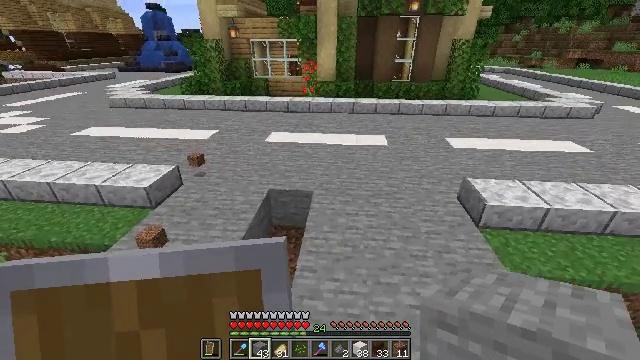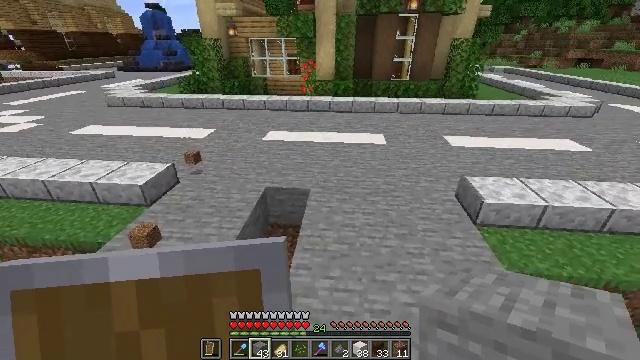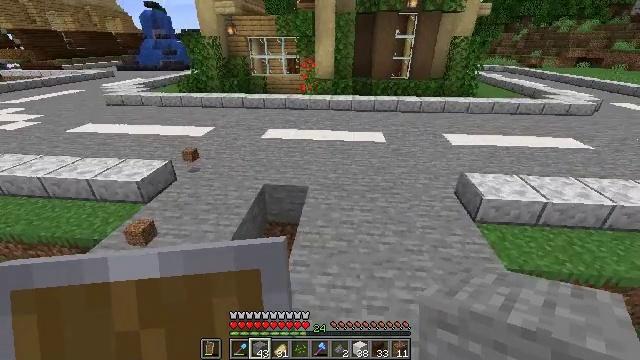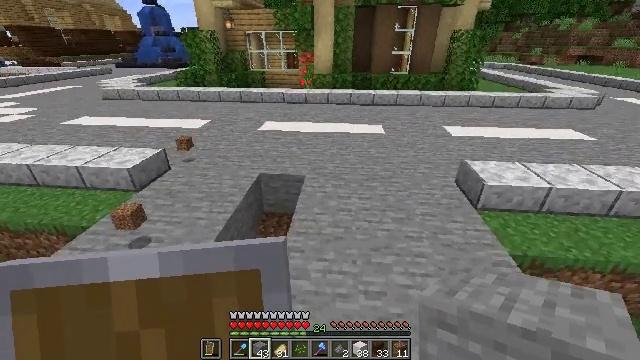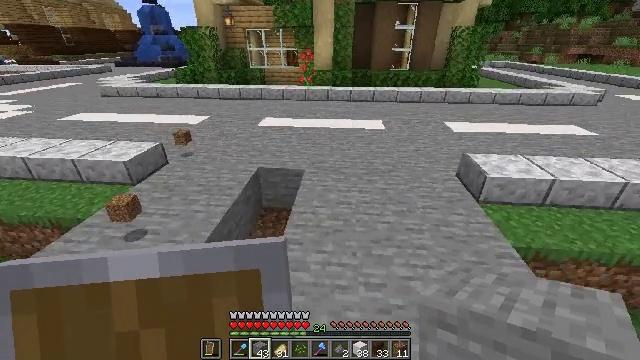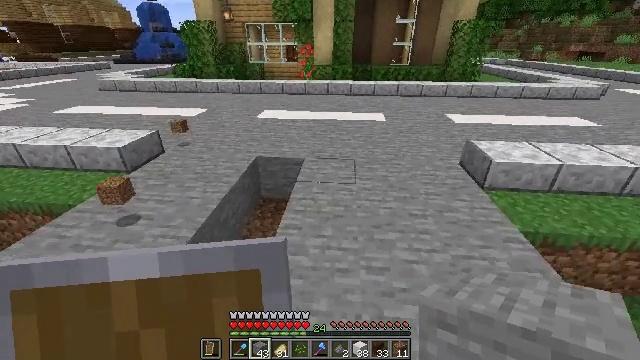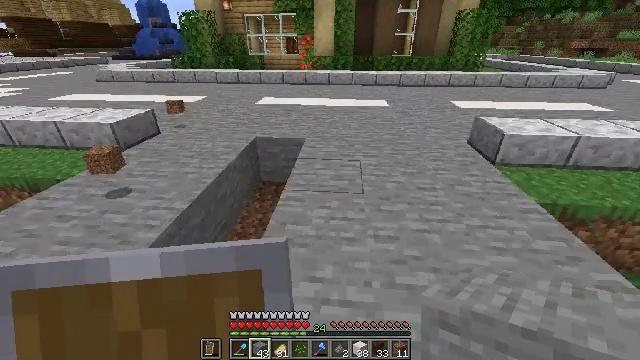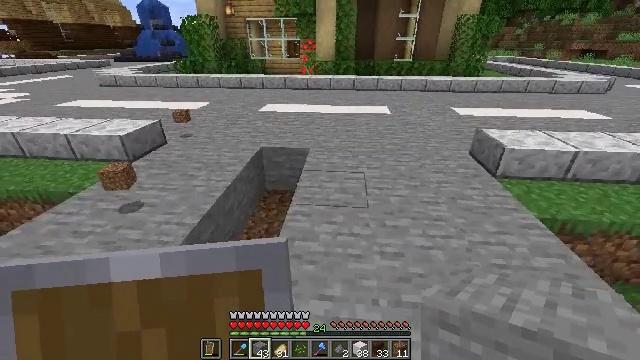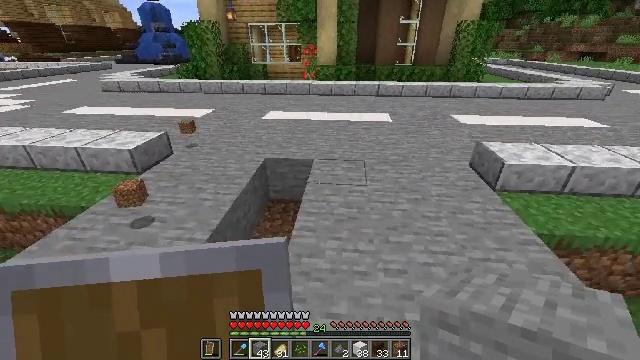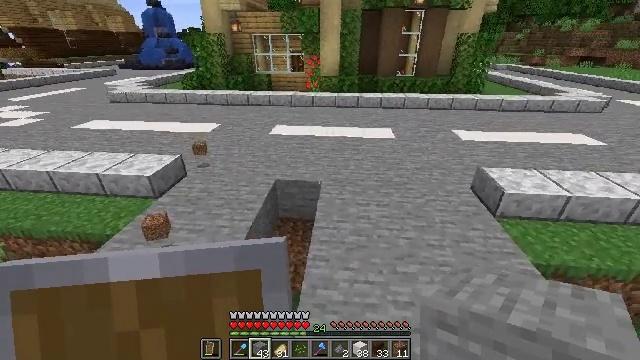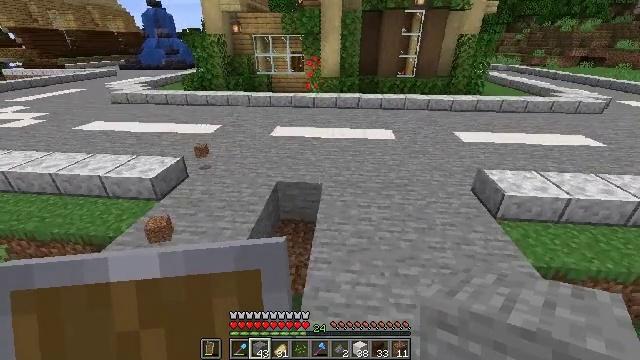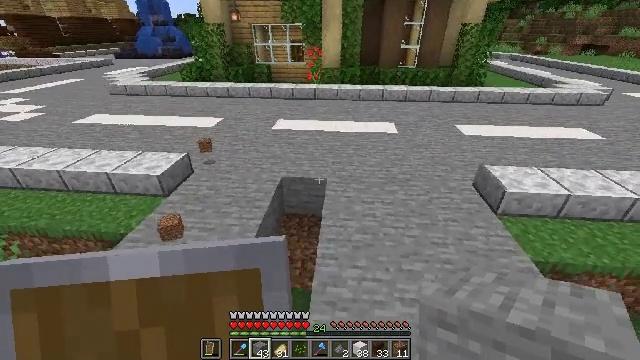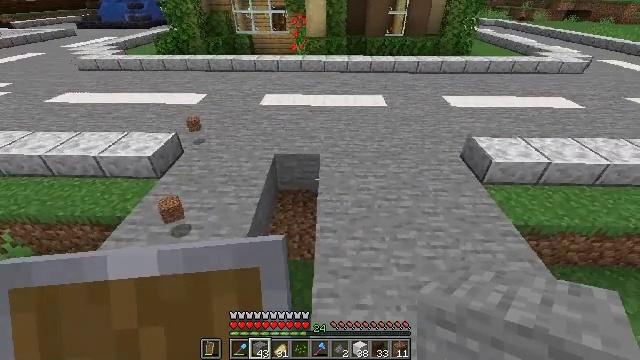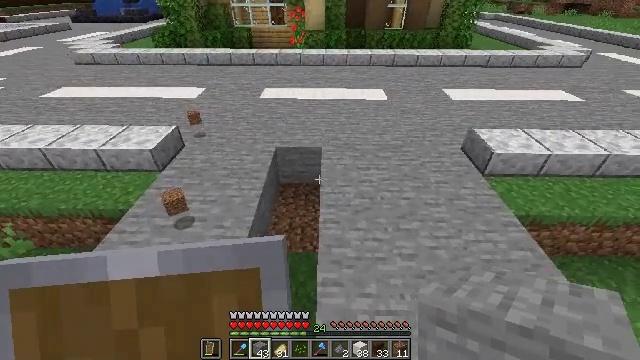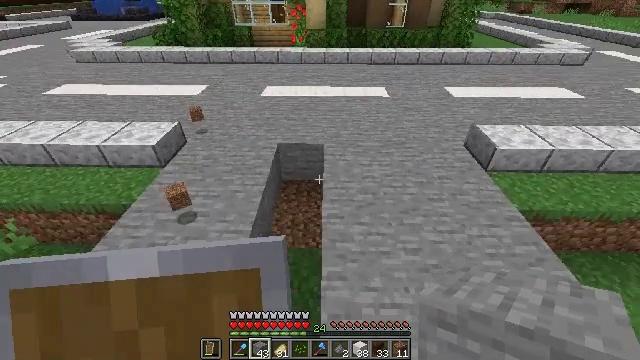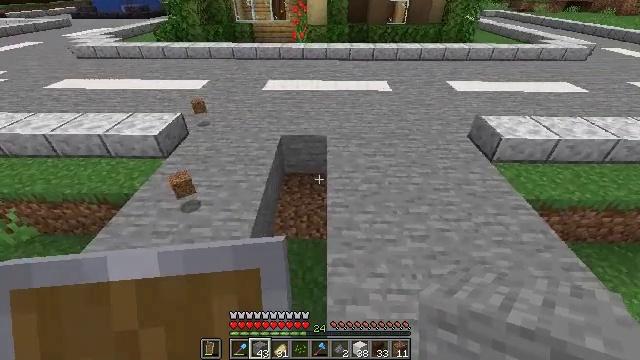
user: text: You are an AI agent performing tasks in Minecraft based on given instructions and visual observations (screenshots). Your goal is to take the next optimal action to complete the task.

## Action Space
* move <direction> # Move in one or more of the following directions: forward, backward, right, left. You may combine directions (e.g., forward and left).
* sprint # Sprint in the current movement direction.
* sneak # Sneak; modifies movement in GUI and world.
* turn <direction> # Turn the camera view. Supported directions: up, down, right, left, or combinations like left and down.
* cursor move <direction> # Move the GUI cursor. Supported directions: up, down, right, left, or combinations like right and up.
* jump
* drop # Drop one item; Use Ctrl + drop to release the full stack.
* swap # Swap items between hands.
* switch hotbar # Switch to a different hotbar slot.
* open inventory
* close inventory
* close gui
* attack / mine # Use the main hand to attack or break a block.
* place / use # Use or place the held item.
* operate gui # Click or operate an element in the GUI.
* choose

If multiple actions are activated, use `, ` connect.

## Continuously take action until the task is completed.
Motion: motion action
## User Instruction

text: Break the polished diorite slab for reuse.
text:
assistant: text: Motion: jump
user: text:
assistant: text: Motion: jump
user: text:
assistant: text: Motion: move left, jump
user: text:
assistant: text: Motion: move left, jump
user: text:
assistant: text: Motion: move left, jump
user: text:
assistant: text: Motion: move left, jump
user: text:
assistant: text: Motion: move left, jump
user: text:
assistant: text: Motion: move left, jump
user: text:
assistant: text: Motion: move left, jump
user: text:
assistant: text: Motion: move left, jump
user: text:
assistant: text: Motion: move back, turn down, jump
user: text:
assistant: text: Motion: move back, turn right and down, jump
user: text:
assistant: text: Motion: move back, jump
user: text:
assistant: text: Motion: move back, jump
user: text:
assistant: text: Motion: move back, jump
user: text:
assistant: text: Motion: move back and move right, jump
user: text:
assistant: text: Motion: move back and move right, jump
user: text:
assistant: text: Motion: move back and move right, jump
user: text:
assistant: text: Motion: move back and move right, jump
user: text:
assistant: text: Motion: move back, jump
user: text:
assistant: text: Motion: move back, jump
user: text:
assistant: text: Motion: move back, jump
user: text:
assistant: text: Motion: move back, jump
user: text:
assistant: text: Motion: move back, jump
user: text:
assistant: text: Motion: move back, jump
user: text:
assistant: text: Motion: jump
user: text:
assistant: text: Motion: turn right, jump
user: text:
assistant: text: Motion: move left, jump
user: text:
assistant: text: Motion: move left, turn up
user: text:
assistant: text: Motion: move left, turn right and up